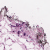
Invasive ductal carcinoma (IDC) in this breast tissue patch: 0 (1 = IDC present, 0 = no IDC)